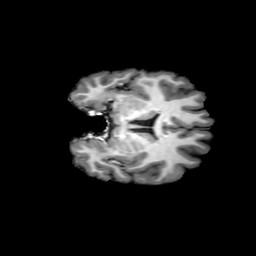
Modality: T1w
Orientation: coronal
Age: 26
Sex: female
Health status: ill